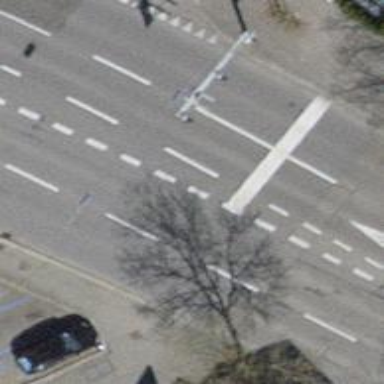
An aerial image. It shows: Road with traffic signals.